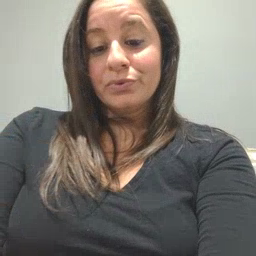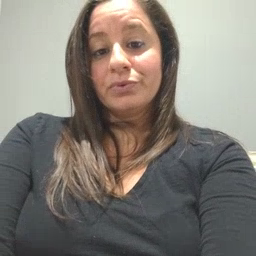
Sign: noisy